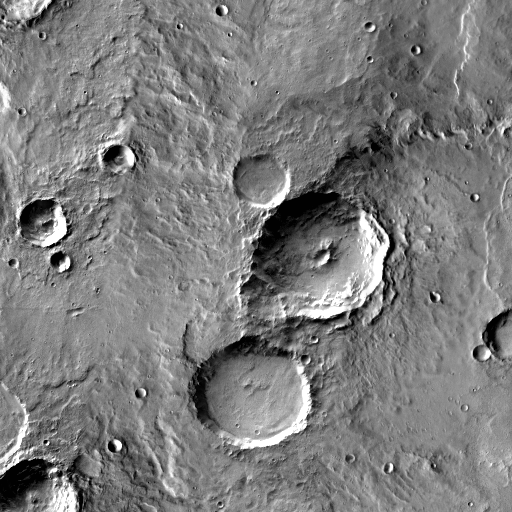
Crater classes present: Background, Other, Layered, Secondary